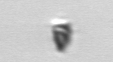
Label: Pyramimonas